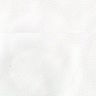
Metastatic tissue present: no